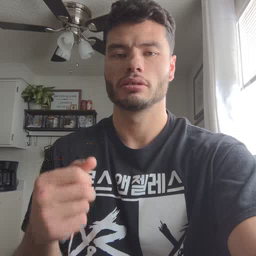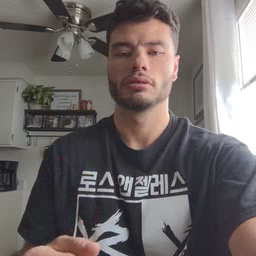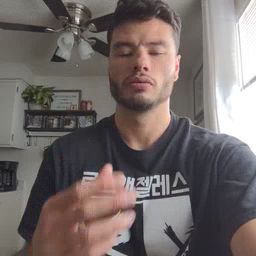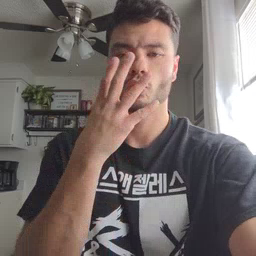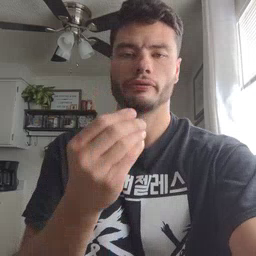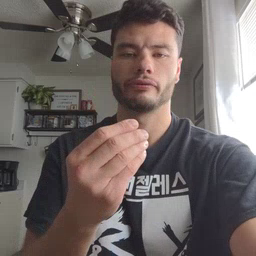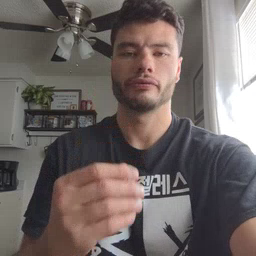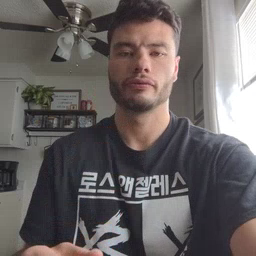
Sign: wolf